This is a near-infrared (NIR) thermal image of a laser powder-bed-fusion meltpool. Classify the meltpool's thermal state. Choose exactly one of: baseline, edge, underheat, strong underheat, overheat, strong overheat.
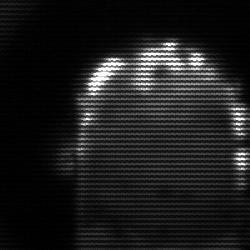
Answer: baseline